Aerial crown-view tile of a tropical tree (Barro Colorado Island, Panama), acquired 20241112:
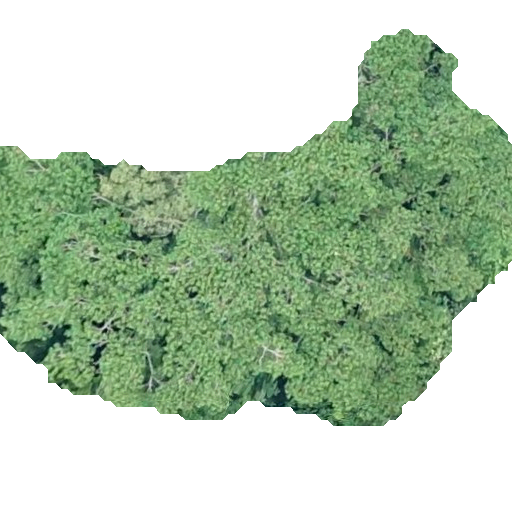
Species: Hura crepitans
GBIF accepted scientific name: Hura crepitans
Crown area: 215.822 m²